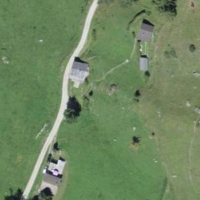
EUNIS habitat code: 26
Species observed at this site:
Euphorbia cyparissias
Campanula barbata